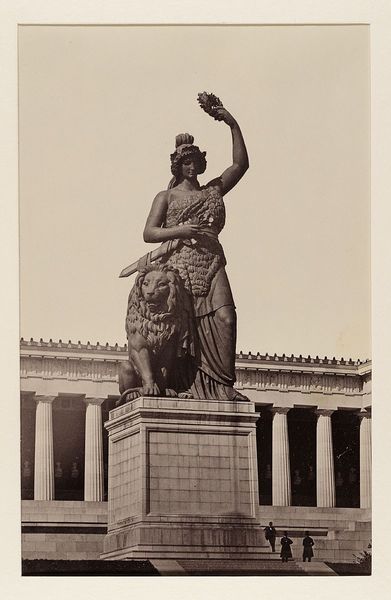
Titel: Bavaria, München
Künstler: Georg Böttger
Standort: Hamburg
Institution: Museum für Kunst und Gewerbe Hamburg
Schlagwörter: stadt, frau, architektur, skulptur, statue, ort, dorf, plastik, foto, fotografie, photographie, stadtansicht, denkmal, photo, karton, standbild, monument, nationen, architekturfotografie, bavaria, ruhmeshalle, staaten, personifikationen, albumin, bildhauerkunst, lichtbild, historische, architekturphotographie, bildwerke, gebieten, angewandte und bildende kunst, hessische systematik, löwe, schwarzweißpositivverfahren, silbersalzverfahren, schwarzweißfotografie, gebäude, örtlichkeit, straße, stätte, reproduktionsfotografie, kunstreproduktion, reproduktionsphotographie, albuminpapier, ländern